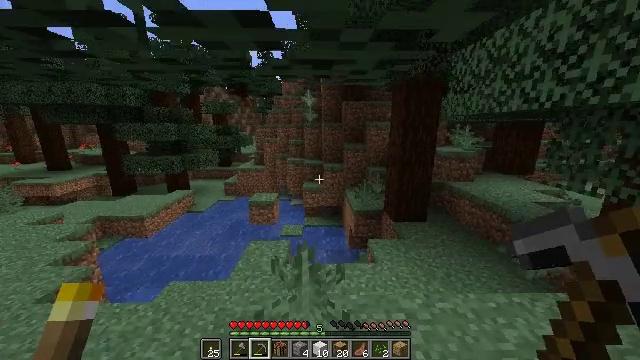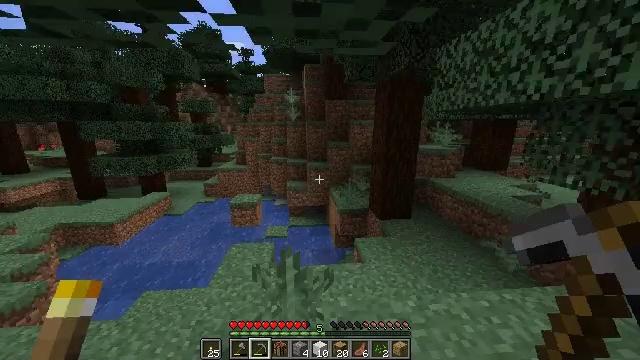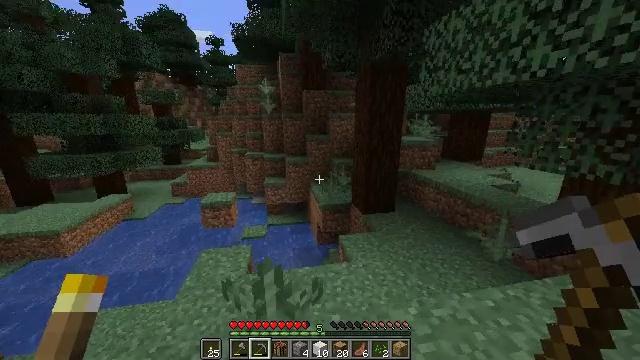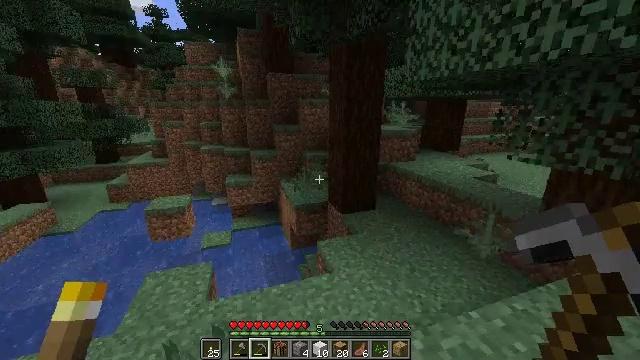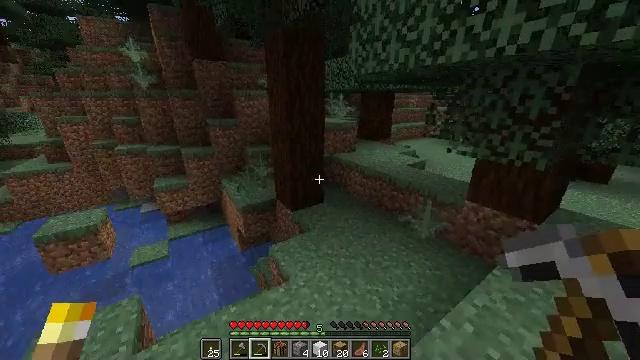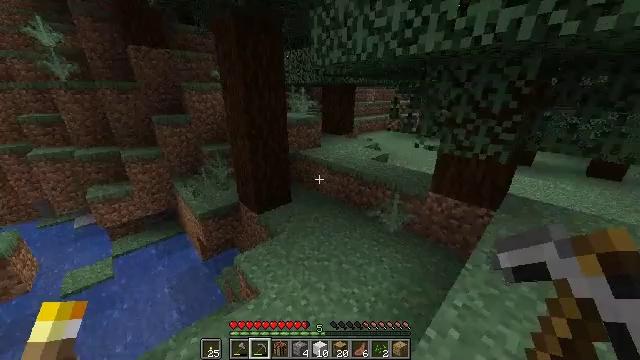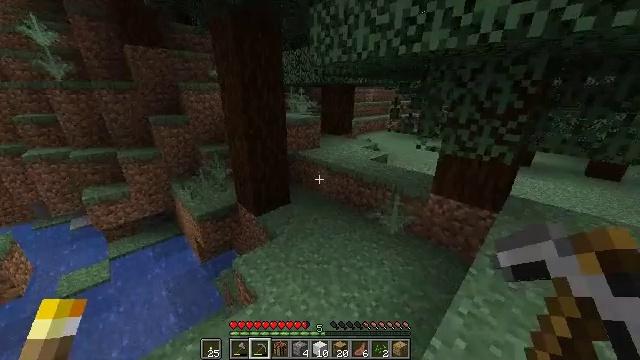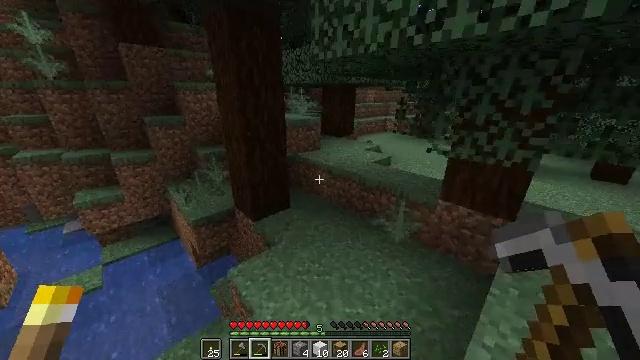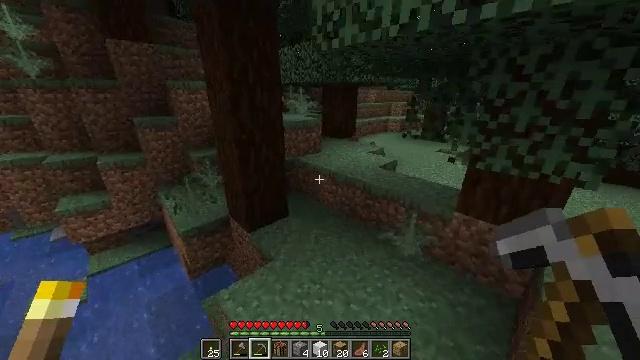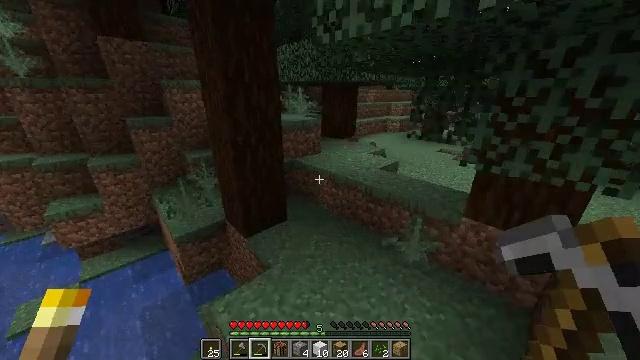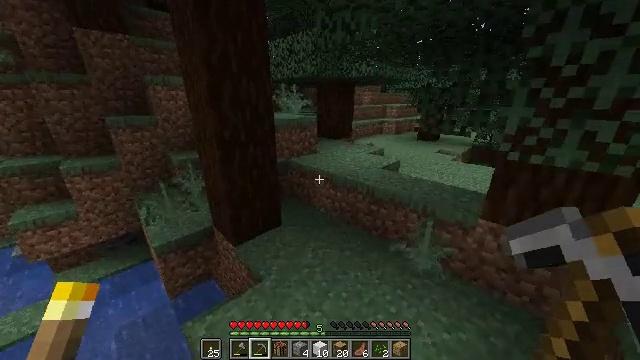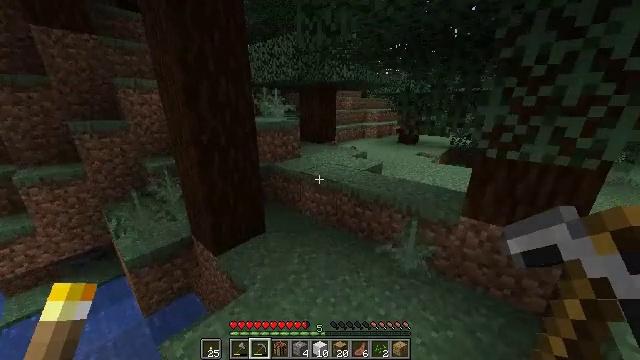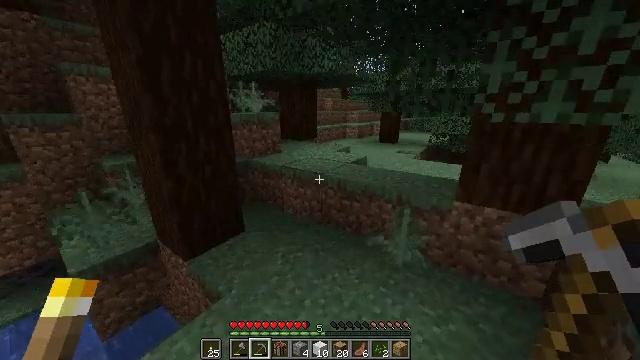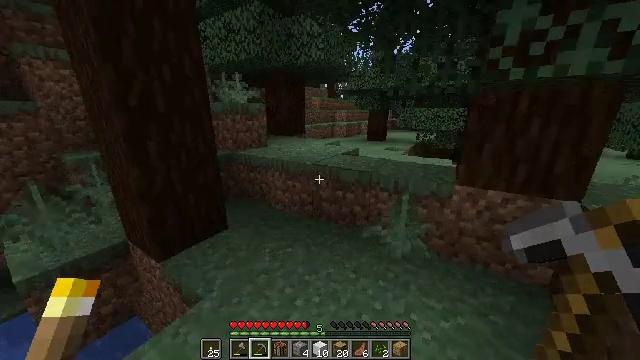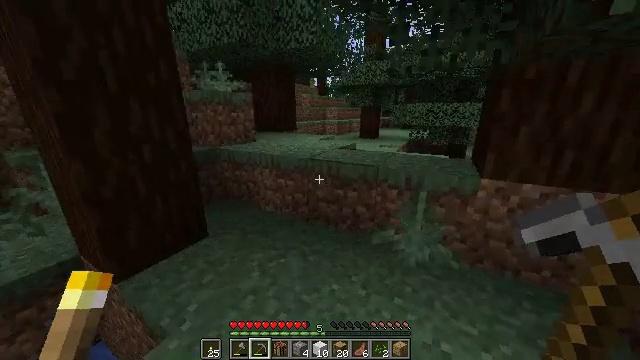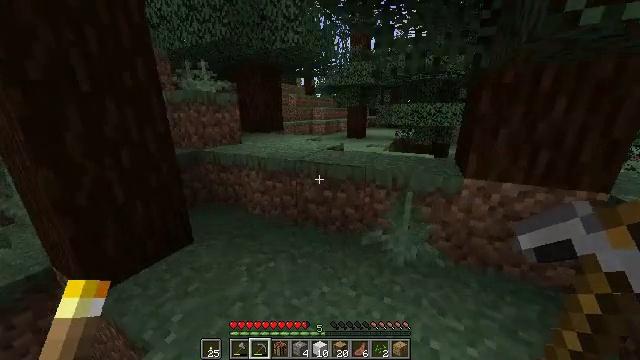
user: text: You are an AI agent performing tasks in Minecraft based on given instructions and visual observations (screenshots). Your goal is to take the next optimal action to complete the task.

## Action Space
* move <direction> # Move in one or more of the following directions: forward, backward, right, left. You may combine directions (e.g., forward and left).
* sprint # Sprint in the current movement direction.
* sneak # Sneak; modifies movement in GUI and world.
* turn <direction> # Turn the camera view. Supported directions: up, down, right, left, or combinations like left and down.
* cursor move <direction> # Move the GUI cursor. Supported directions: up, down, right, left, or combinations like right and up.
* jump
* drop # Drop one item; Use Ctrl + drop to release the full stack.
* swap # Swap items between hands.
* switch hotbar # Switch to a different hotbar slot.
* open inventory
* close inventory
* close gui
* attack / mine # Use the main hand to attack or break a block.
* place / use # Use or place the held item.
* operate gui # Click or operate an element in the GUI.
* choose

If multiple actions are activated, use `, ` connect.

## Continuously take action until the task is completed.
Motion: motion action
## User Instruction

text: Break the fern to clear the area.
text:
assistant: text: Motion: move forward, sprint, turn right
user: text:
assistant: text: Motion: move forward, sprint, turn right and down
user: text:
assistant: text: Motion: move forward, sprint, turn right and down
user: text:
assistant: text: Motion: move forward, sprint, turn right and down
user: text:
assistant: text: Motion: move forward, sprint, turn right and down
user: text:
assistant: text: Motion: move forward, sprint
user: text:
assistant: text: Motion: move forward, sprint
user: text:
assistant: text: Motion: move forward, sprint
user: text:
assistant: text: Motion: move forward, sprint
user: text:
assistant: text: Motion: move forward, sprint, turn right and up
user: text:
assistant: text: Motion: move forward, sprint, turn right and up
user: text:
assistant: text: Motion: move forward, sprint, turn right and up
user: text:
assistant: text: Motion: move forward, sprint, turn right
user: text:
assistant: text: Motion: move forward, sprint, turn right
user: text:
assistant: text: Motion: move forward, sprint, turn right, jump
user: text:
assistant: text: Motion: move forward, sprint, turn right, jump
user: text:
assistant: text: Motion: move forward, sprint, jump
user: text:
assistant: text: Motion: move forward, sprint, jump
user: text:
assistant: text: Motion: move forward, sprint, jump
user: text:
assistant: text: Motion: move forward, sprint, jump
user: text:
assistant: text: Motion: move forward, sprint, jump
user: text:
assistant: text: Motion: move forward, sprint, jump
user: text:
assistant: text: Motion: move forward, sprint, jump
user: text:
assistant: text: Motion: move forward, sprint, turn right
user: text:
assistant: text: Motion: move forward, sprint
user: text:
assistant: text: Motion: move forward, sprint, turn right
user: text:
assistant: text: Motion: move forward, sprint
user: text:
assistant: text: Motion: move forward, sprint
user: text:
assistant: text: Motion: move forward, sprint
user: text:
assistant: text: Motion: move forward, sprint, jump